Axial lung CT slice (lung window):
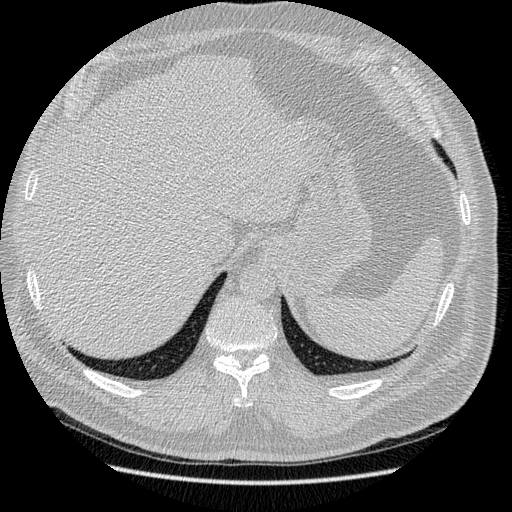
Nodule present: no